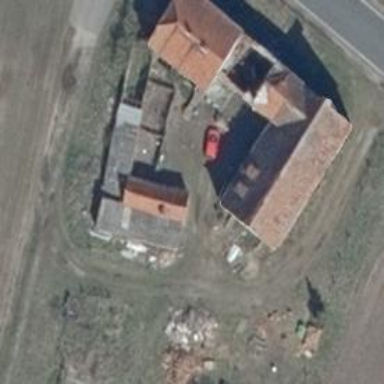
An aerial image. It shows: Farmyard area.